Question: Sorry if the title is misleading, but I really couldn't think of anything better.
Firstly, I have two tables, banlist and proof. For my problem banlist is more or less irrelevant, but proof is.
'''
Table: proof
proofid - primary key
banid - foreign key (links to banlist)
proof - stores the link which acts as the proof
type - stores the type of the proof (image, demo, ...)
'''
I also have a form which allows the administrator to provide details regarding a ban and then link any proof. As a ban may have multiple proof, I will be implementing a link which creates a new instance of the two form fields (probably via jQuery). The form can be seen below:
'''
<p>Proof (if no proof is available, enter N/A):</p><input type="textfield" name="proof" style="border: solid 1px #<?php echo $pbg?>"/>
<select name="prooftype" style="border: 1px solid #<?php echo $ptbg ?>" />
<option value="TZAC">TZAC</option>
<option value="UAC">UAC</option>
<option value="ESL Wire">ESL Wire</option>
<option value="GV">GV</option>
<option value="PB Bans">PB Bans</option>
<option value="Demo">Demo</option>
<option value="League">League</option>
<option value="Image">Image</option>
<option value="Stream">Stream</option>
<option value="Other">Other</option>
</select>
'''
The problem, or potentially not a problem, is how I am going to insert the multiple instances of the data into the proof table (and eventually update). I just cannot see how if I had 4 of the above I could insert all 4 with their different values into the table.
Would it make sense to set the id of both the textfield and select to be id="proof1"/id="type1", id="proof2"/id="type2", id="proof3"/id="type3" and so forth and to store these in an array, and then loop through the array querying the table with the data entered in the currently selected textfield/select?
Finally, with the administrator being able to edit the bans, I face a similar problem in that say a ban had 4 types of proof, I would need to update the proof in the table for the selected ban.
I currently have this query:
'''
$query2 = "UPDATE proof SET proof = '$proof', type = '$type' WHERE banid = $id";
'''
However, that will overwrite all the rows with the same banid, whereas I would only want it to update the row specific to that of the proof. Would creating a hidden field alongside each textfield/select box work, by storing the proofid and then modyfying the UPDATE SQL command to be '... WHERE proofid = $_POST['...']'? Again, I would assume I would need some type of array in order to loop through each instance.
---
This image shows part of the form and the colours represent the link between the form fields. From it you can see that I need to take each of the 4 examples of proof and either insert them or update them accordingly.

Apologies if parts are misclear. You can probably tell that I'm facing a brick wall personally and it's most likely just me needing to get my head around it. Just to add, I may have answered the questions in the post, but I'd like thoughts and ideas for any improvements to using an array.
I appreciate any help or direction you can give,
Jon.
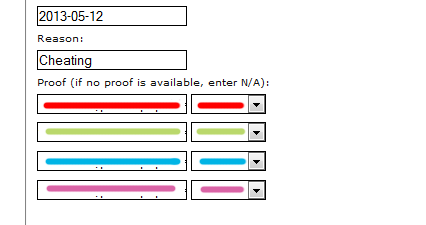
Answer: I don't think you'll need a many to many relationship unless you really want full normalization of your data with the prooftype. Your current structure should suffice.
Since you're using PHP on the backend just turn your inputs into an array by appending [] to each one like this:
'''
<p>Proof (if no proof is available, enter N/A):</p><input type="textfield" name="proof[]" style="border: solid 1px #<?php echo $pbg?>"/>
<select name="prooftype[]" style="border: 1px solid #<?php echo $ptbg ?>" />
etc...
'''
The brackets after the name allow PHP to receive the input as an array and then you can loop it on the PHP side:
'''
<?php
// Assuming banid is a hidden field in the form
$banid = mysql_real_escape_string($_POST['banid']);
$proof = $_POST['proof'];
$prooftype = $_POST['prooftype'];
for ($i = 0; $i < count($proof); $i++) {
$currentProof = mysql_real_escape_string($proof[$i]);
$currentProofType = mysql_real_escape_string($prooftype[$i]);
$sql = "INSERT INTO proof (banid, proof, prooftype) VALUES ($banid, '$currentProof', '$currentProofType');";
etc...
}
'''
To get around your UPDATE problem, I would just keep it simple and add one more column to your proof table called, proof_number. This would be either 0 through 3 or 1 through 4 to mark which proof the record is for. This avoids you needing to add a proof id in the html form. Then in your UPDATE you can just use the index of the array in your for loop to determine which proof you are updating.